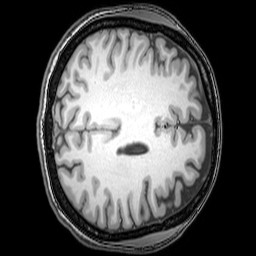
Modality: T1w
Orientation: axial
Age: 22
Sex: female
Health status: healthy
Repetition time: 0.081 s
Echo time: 0.037 s